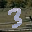
Label: 3